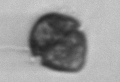
Label: Scrippsiella